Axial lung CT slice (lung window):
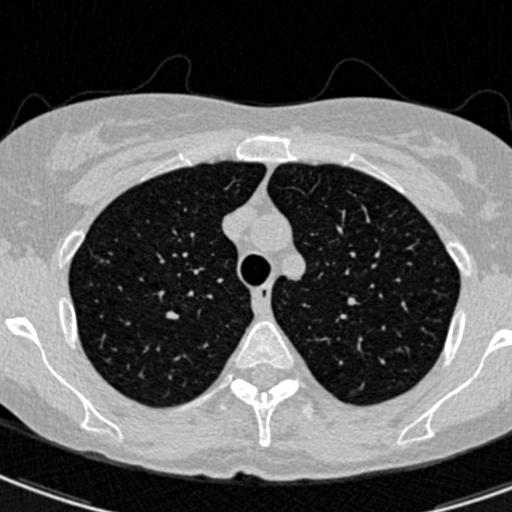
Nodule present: no